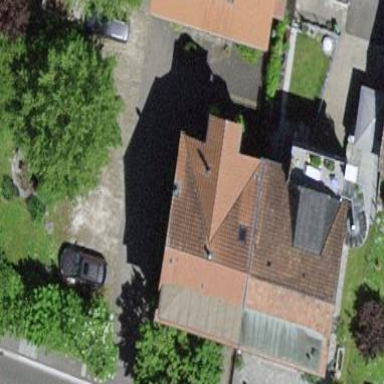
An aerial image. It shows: Semidetached house.